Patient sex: M
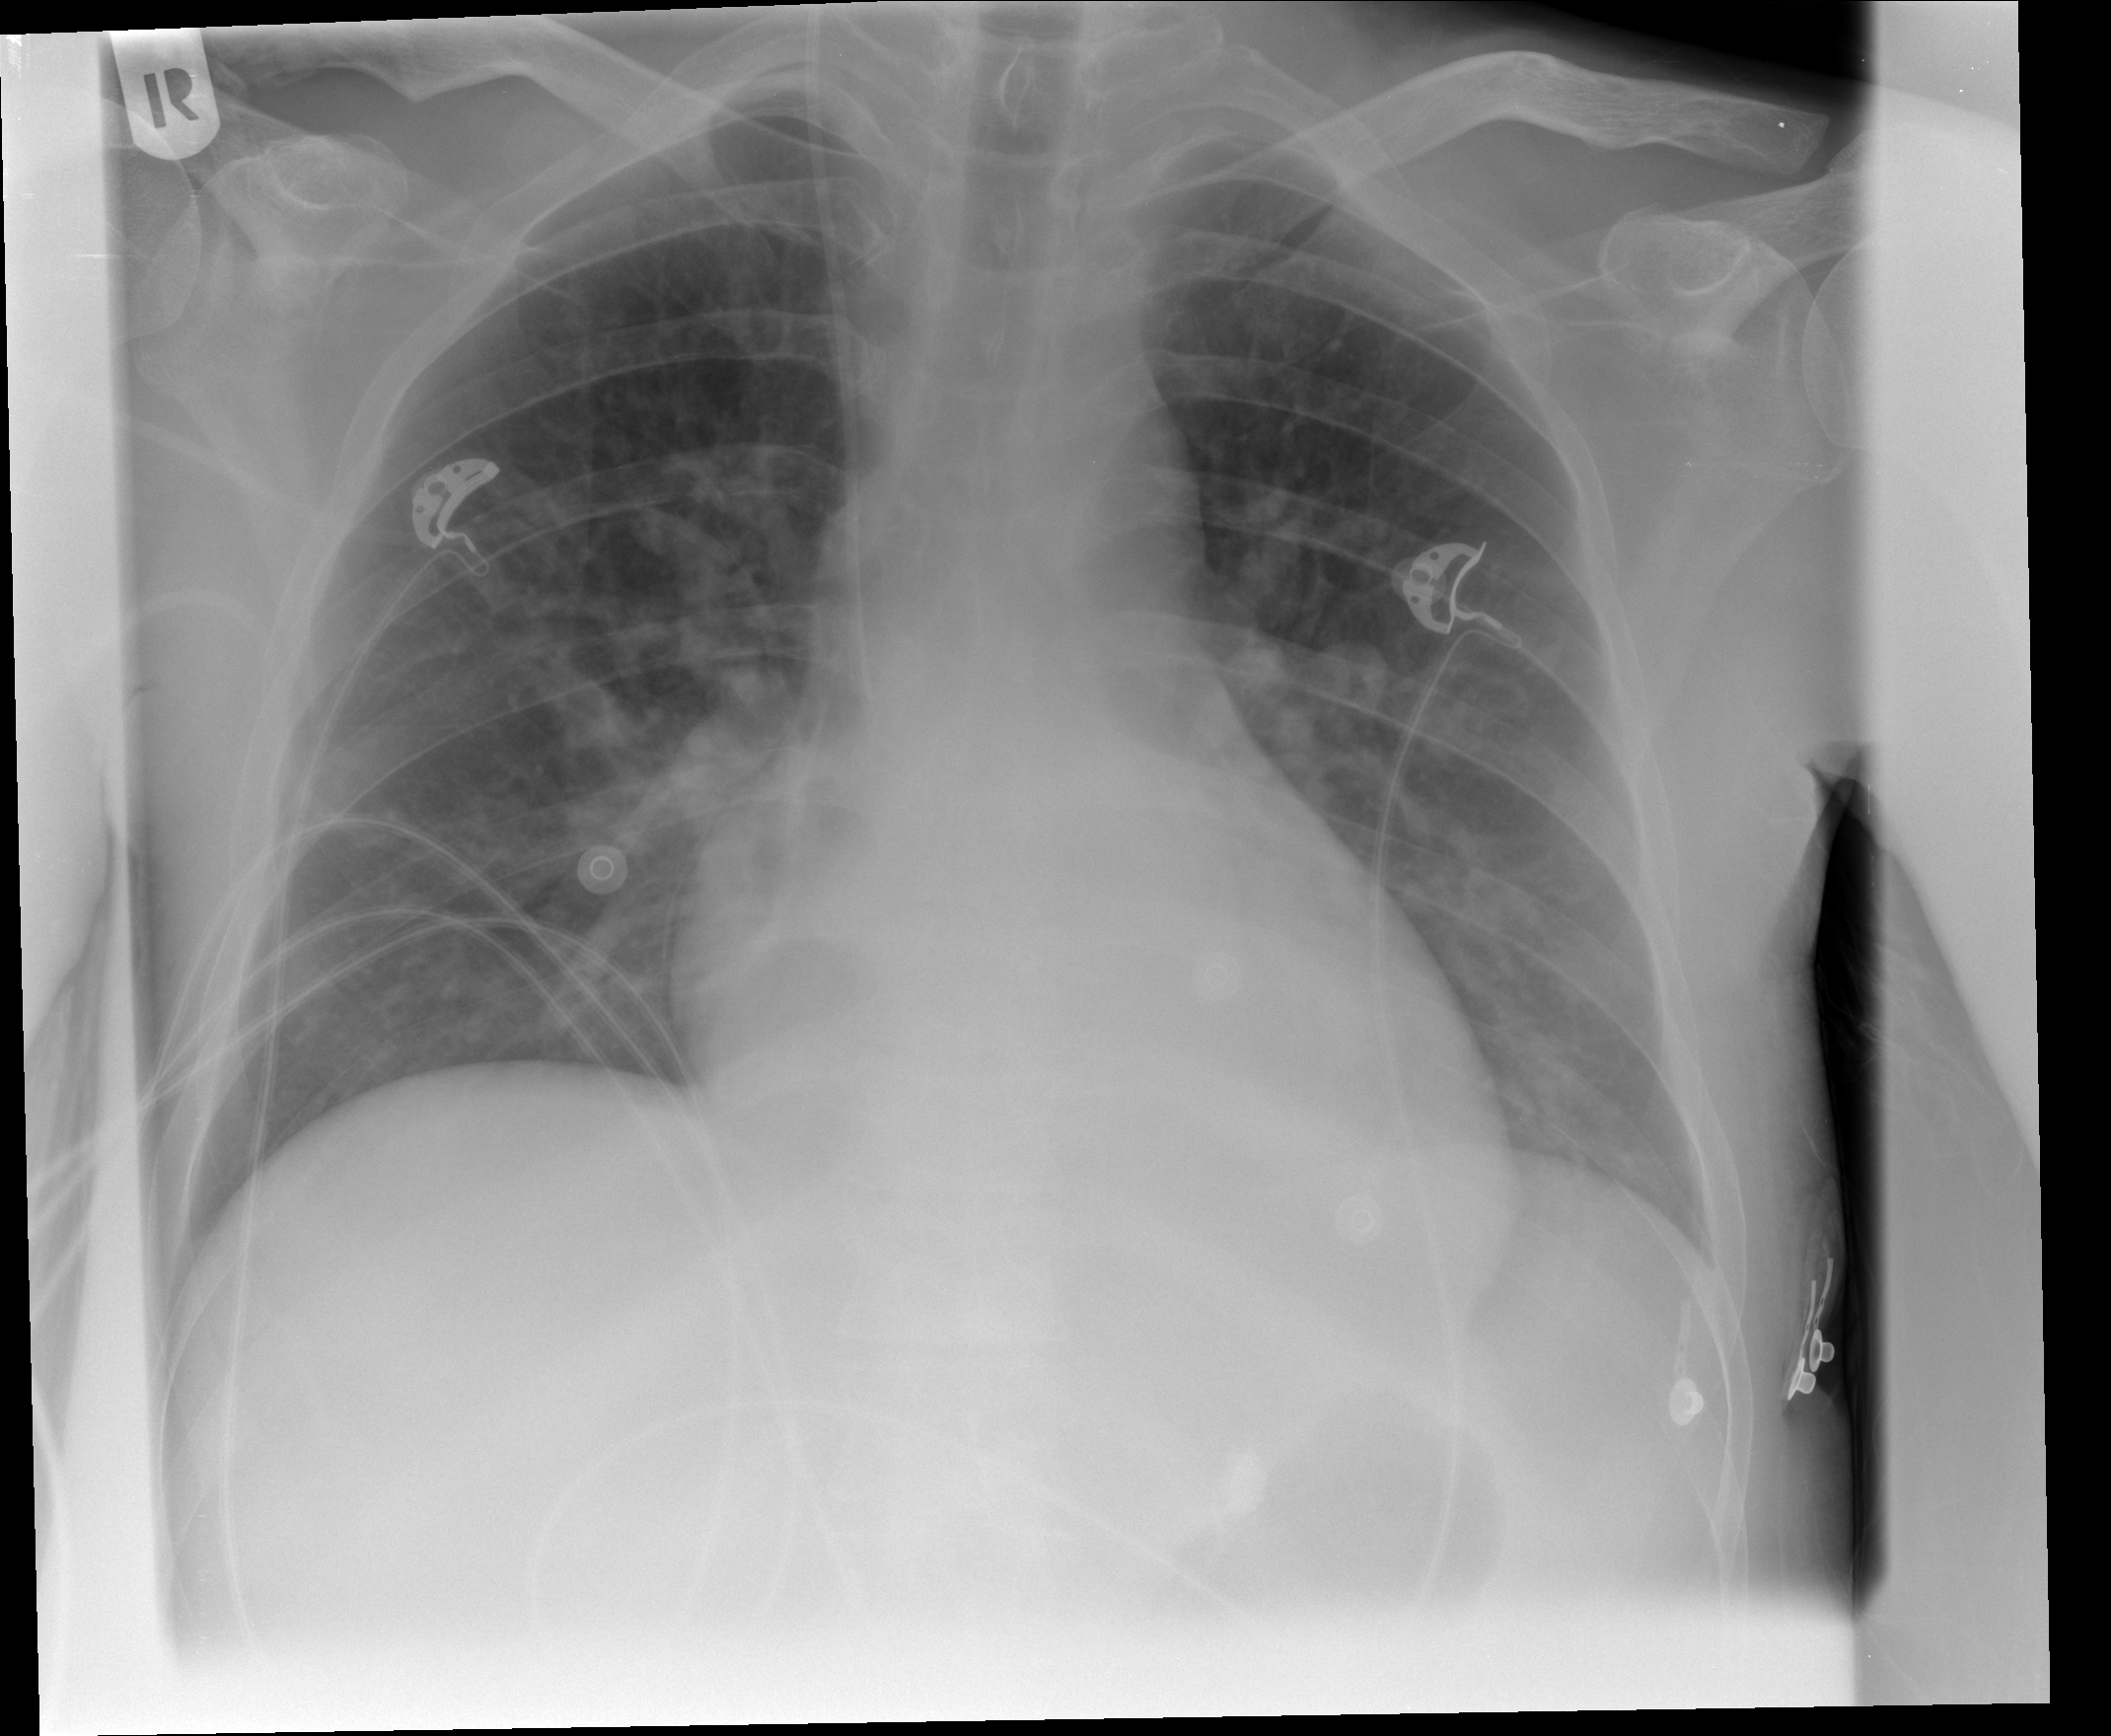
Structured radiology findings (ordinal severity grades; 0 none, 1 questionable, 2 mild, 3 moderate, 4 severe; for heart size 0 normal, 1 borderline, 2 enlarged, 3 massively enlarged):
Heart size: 2
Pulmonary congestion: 3
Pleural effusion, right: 0
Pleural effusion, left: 0
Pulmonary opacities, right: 2
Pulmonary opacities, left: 2
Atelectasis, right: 2
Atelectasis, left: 2